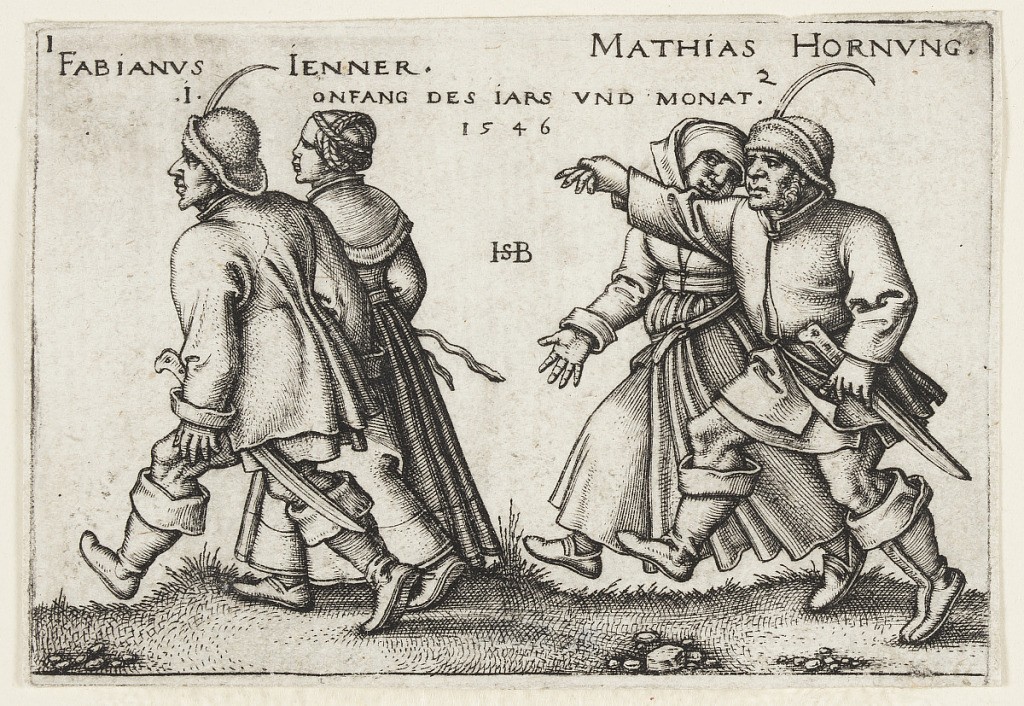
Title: January and February
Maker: Hans Sebald Beham, German, 1500–1550
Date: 1546
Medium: Engraving on off-white laid paper
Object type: Print
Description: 1 in a series of  10 plates